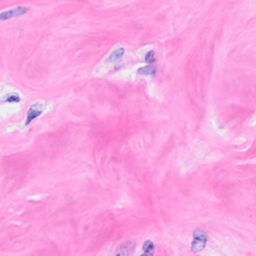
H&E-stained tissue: Breast